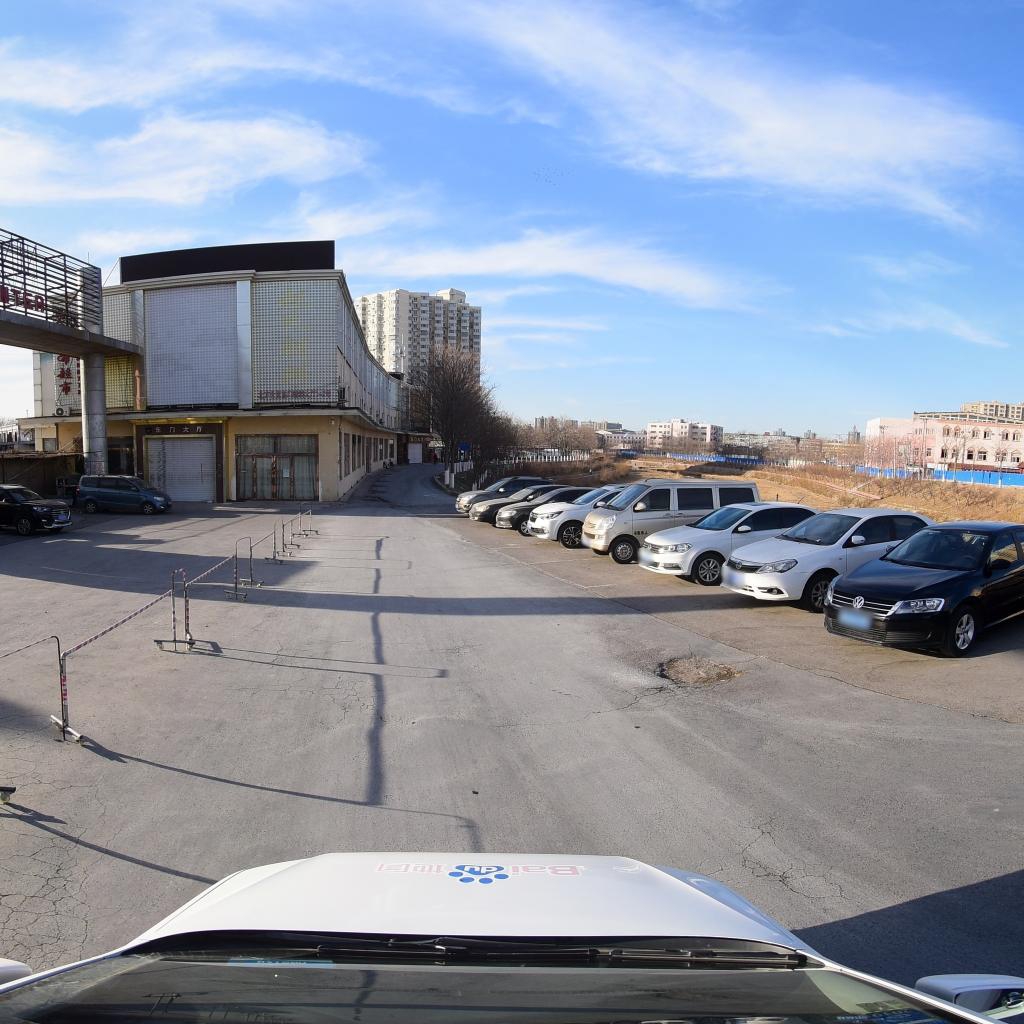
Region: Fengtai
Road damage annotations: transverse crack, alligator crack, pothole, alligator crack, alligator crack